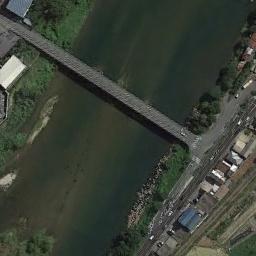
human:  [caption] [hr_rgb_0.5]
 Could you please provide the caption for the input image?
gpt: There are some yachts berthing on both sides of the river .

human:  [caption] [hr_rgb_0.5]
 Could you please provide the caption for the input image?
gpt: There is a bridge over the river with some trees and buildings on the both sides .

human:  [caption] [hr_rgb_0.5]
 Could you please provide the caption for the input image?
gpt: A bridge built on a dark green river and some buildings on one side of the river .

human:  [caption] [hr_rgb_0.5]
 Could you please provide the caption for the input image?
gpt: A bridge connects the land on both sides of the turquoise water, And there are many buildings on the land .

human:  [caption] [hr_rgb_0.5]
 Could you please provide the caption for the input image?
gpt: Many buildings are at either end of the bridge .